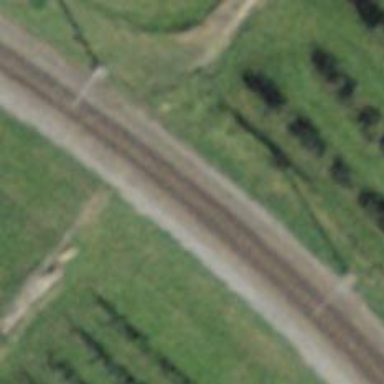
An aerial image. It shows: Narrow-gauge railway with single track. The railway is electrified with contact line.